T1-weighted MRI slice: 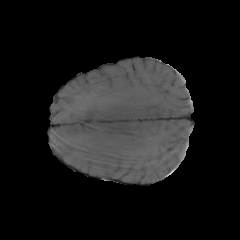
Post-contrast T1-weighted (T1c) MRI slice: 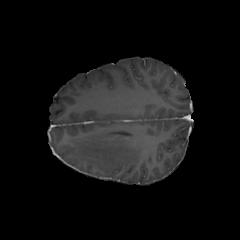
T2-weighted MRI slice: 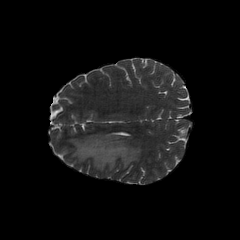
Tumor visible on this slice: yes